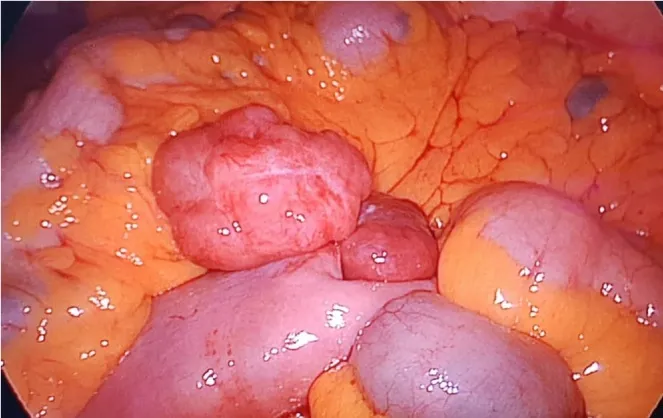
Intraoperative image from laparoscopic camera showing an exophytic lesion measuring 6 cm x 6 cm x 3 cm approximately 30 cm distal to the duodenojejunal flexure.
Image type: endoscopy (gi_endoscopy)